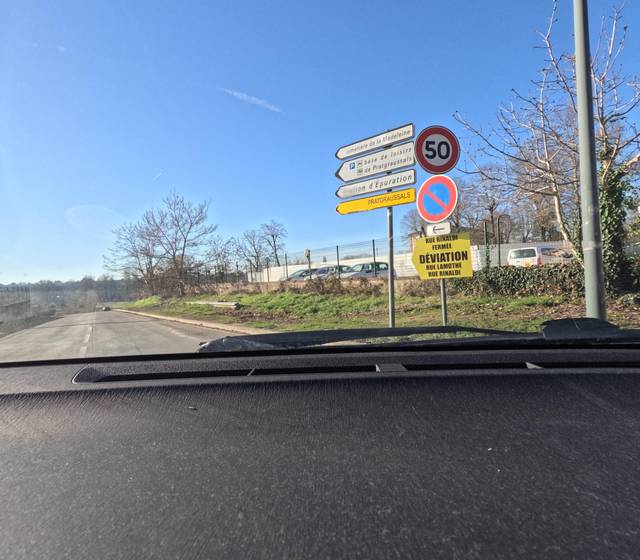
Region: France
Coordinates: 43.936, 2.139